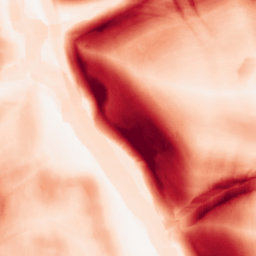
Category: morphological
Decomposition family: morphological_square
Decomposition parameters: operation: gradient
size: 15
Upsampling method: regularized
Upsampling parameters: scale: 4
lambda_reg: 0.01
Upsampling scale: 4